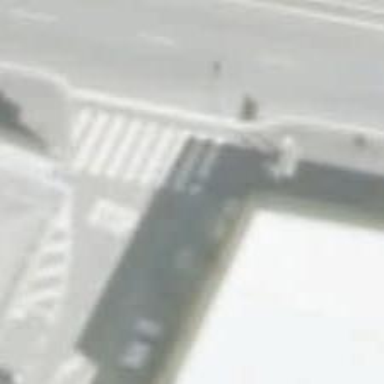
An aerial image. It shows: Uncontrolled zebra crossing on the road.